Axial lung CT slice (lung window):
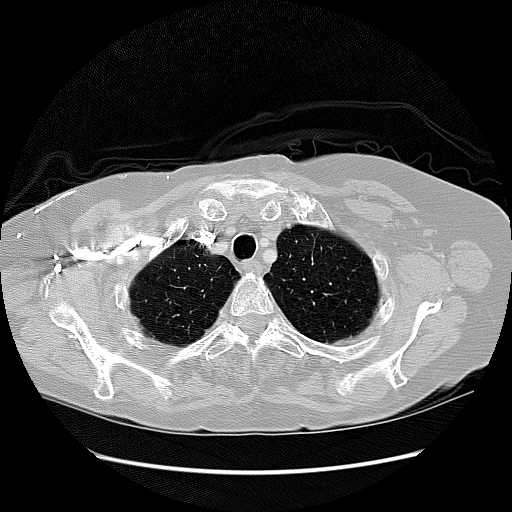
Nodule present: no